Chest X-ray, PA view. Patient: 65 years old, sex M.
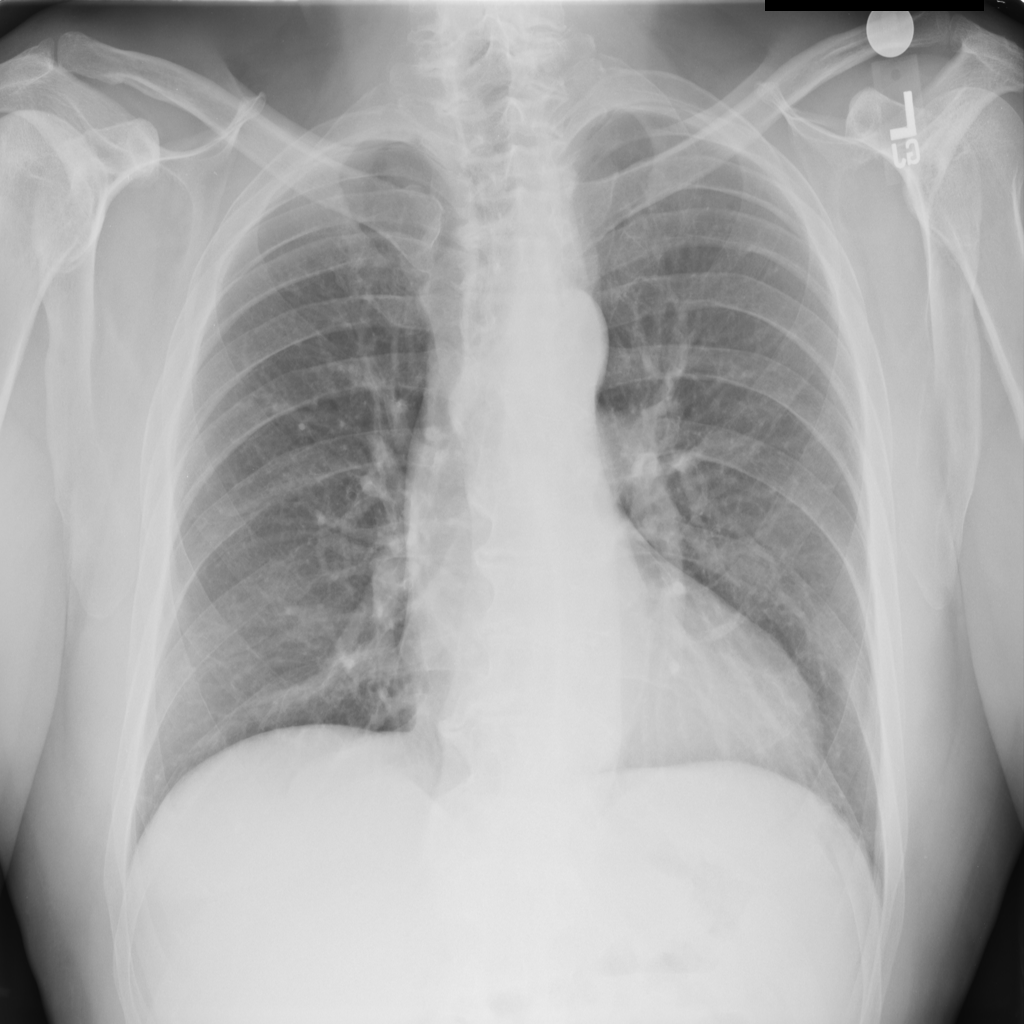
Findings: No Finding